Question: as you can see in the image, it isn't just a dashed border.. but it's like.. a double dashed border where each dash is offset by the other.

How do I make this with CSS?
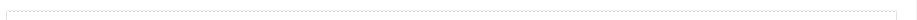
Answer: You can simulate this with nested divs.
'''
<div class="border1">
<div class="border2">
<!-- Your content here -->
</div>
</div>
'''
'''
.border1 {
border: 1px gray dotted;
}
.border2 {
border: 1px gray dotted;
width: 100%;
height: 100%;
}
'''
Also, <URL> to see this in action.